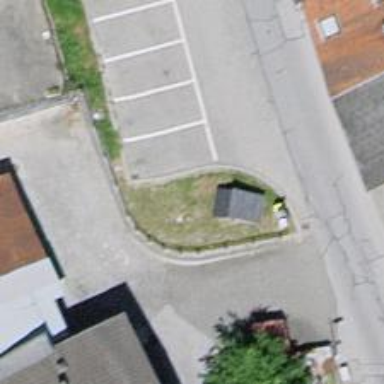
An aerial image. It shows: Post box is visible.